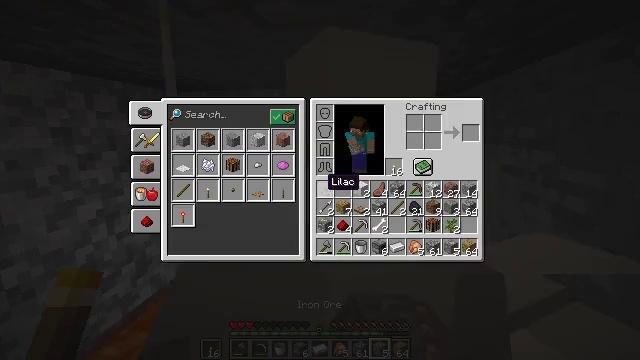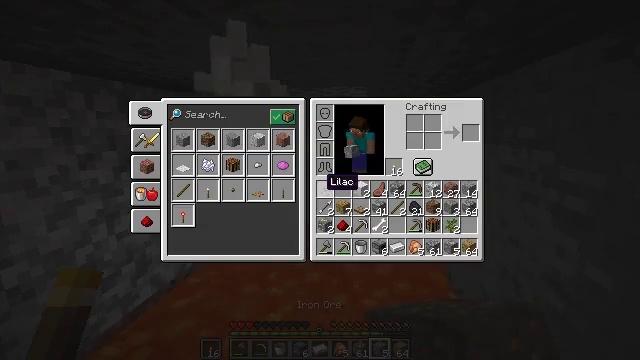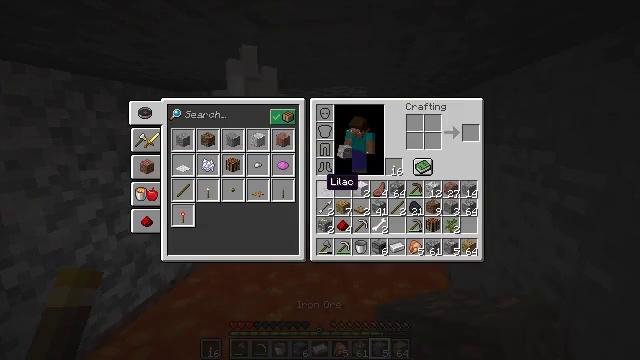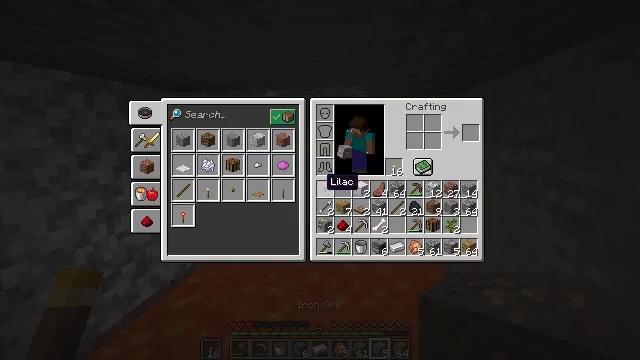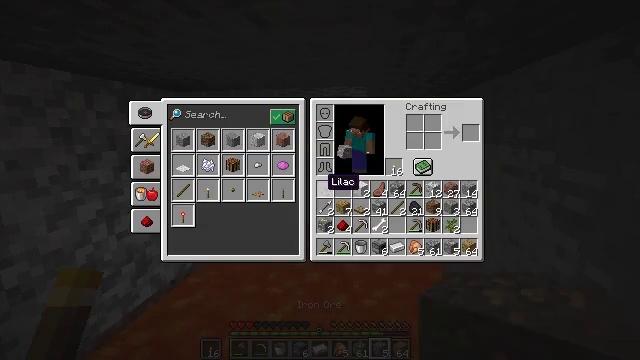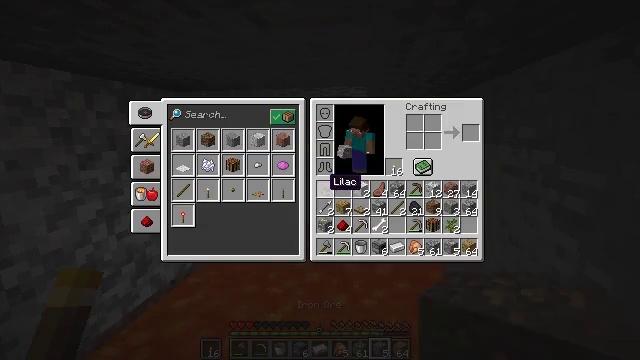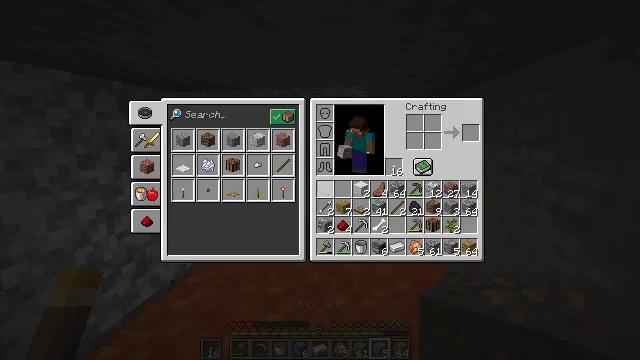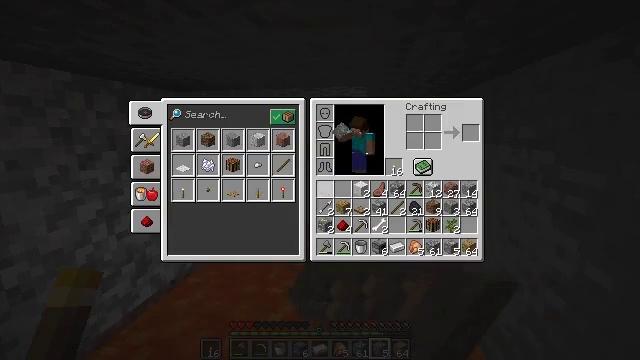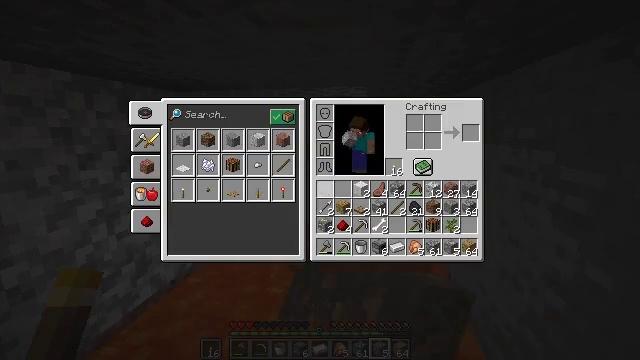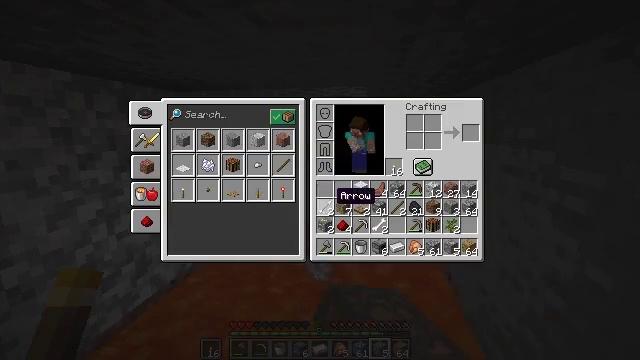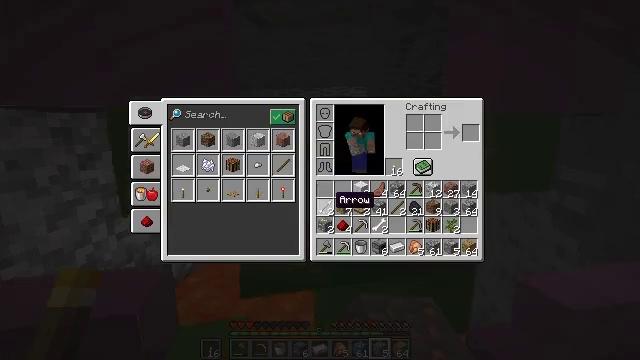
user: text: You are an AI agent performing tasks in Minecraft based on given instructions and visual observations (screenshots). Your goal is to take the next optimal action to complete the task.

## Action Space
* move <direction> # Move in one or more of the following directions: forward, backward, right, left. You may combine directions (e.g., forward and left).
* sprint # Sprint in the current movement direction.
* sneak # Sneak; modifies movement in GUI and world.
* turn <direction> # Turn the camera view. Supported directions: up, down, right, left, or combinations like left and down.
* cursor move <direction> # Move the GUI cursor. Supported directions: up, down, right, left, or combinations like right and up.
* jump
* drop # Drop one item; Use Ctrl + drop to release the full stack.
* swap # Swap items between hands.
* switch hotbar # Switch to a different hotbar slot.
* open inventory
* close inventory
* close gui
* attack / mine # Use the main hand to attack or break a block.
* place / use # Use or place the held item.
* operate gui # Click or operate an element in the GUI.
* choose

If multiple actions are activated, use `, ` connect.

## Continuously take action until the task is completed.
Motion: motion action
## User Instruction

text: Drop a lilac.
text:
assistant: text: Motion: sprint, open gui
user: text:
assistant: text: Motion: sprint
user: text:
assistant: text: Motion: sprint
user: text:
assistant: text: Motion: sprint
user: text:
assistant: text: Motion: sprint
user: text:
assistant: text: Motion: sprint, drop
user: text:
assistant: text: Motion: sprint, drop
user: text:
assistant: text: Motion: sprint, drop
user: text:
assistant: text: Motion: sprint, cursor move down, drop
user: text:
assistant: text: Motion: sprint
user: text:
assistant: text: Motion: sprint